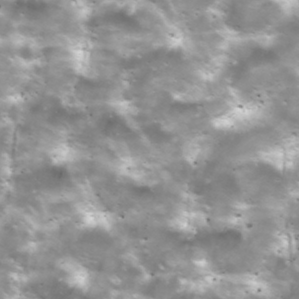
Label: non_frost